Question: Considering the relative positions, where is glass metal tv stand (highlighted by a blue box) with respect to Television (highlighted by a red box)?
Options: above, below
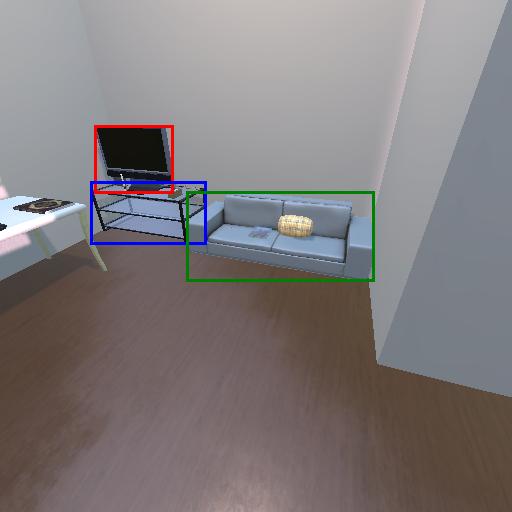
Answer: above